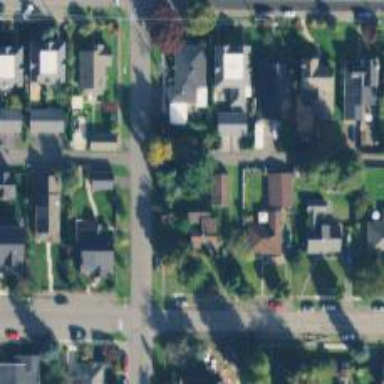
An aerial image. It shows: Alley classified as service road.